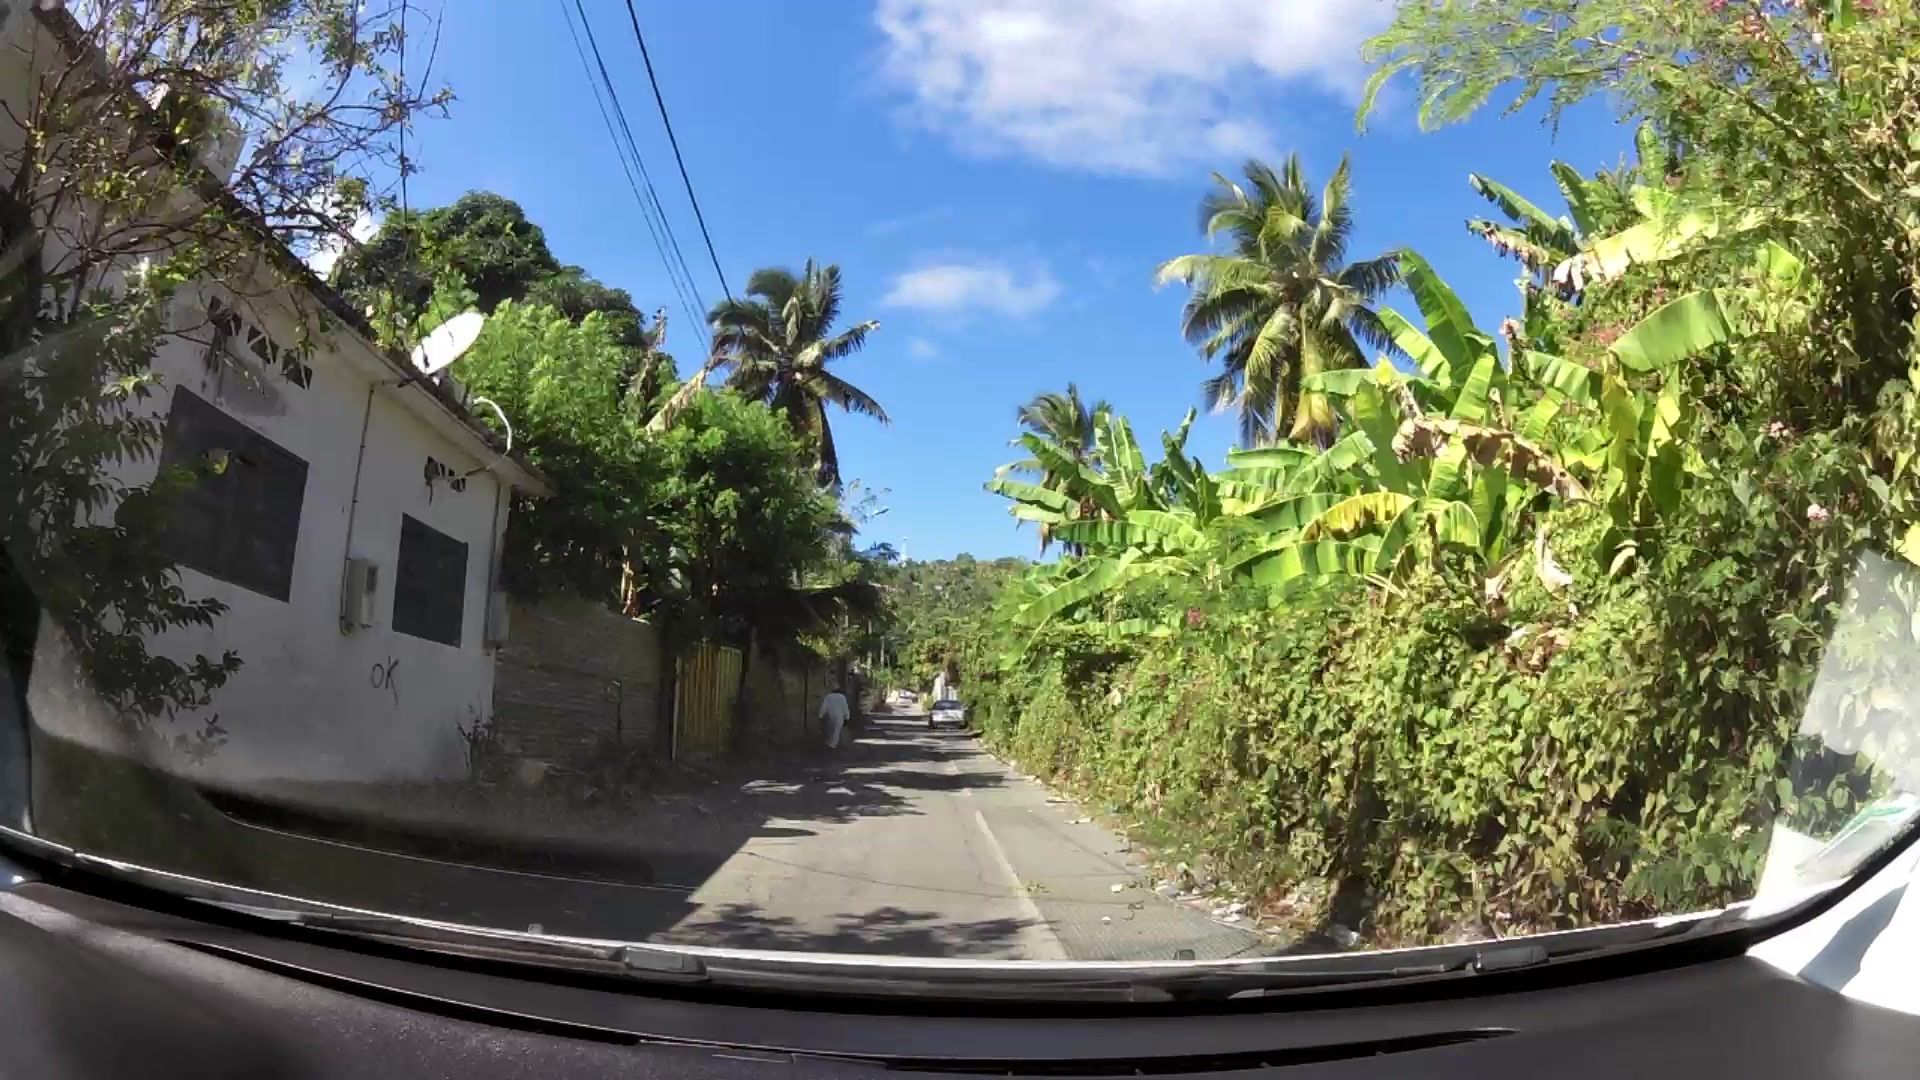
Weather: clear
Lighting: day
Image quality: good
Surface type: driving surface
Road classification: residential
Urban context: dense urban cluster
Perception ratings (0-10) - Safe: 0.72, Lively: 6.62, Beautiful: 2.27, Boring: 6.2, Depressing: 4.63, Wealthy: 3.24